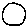
Label: circle